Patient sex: M
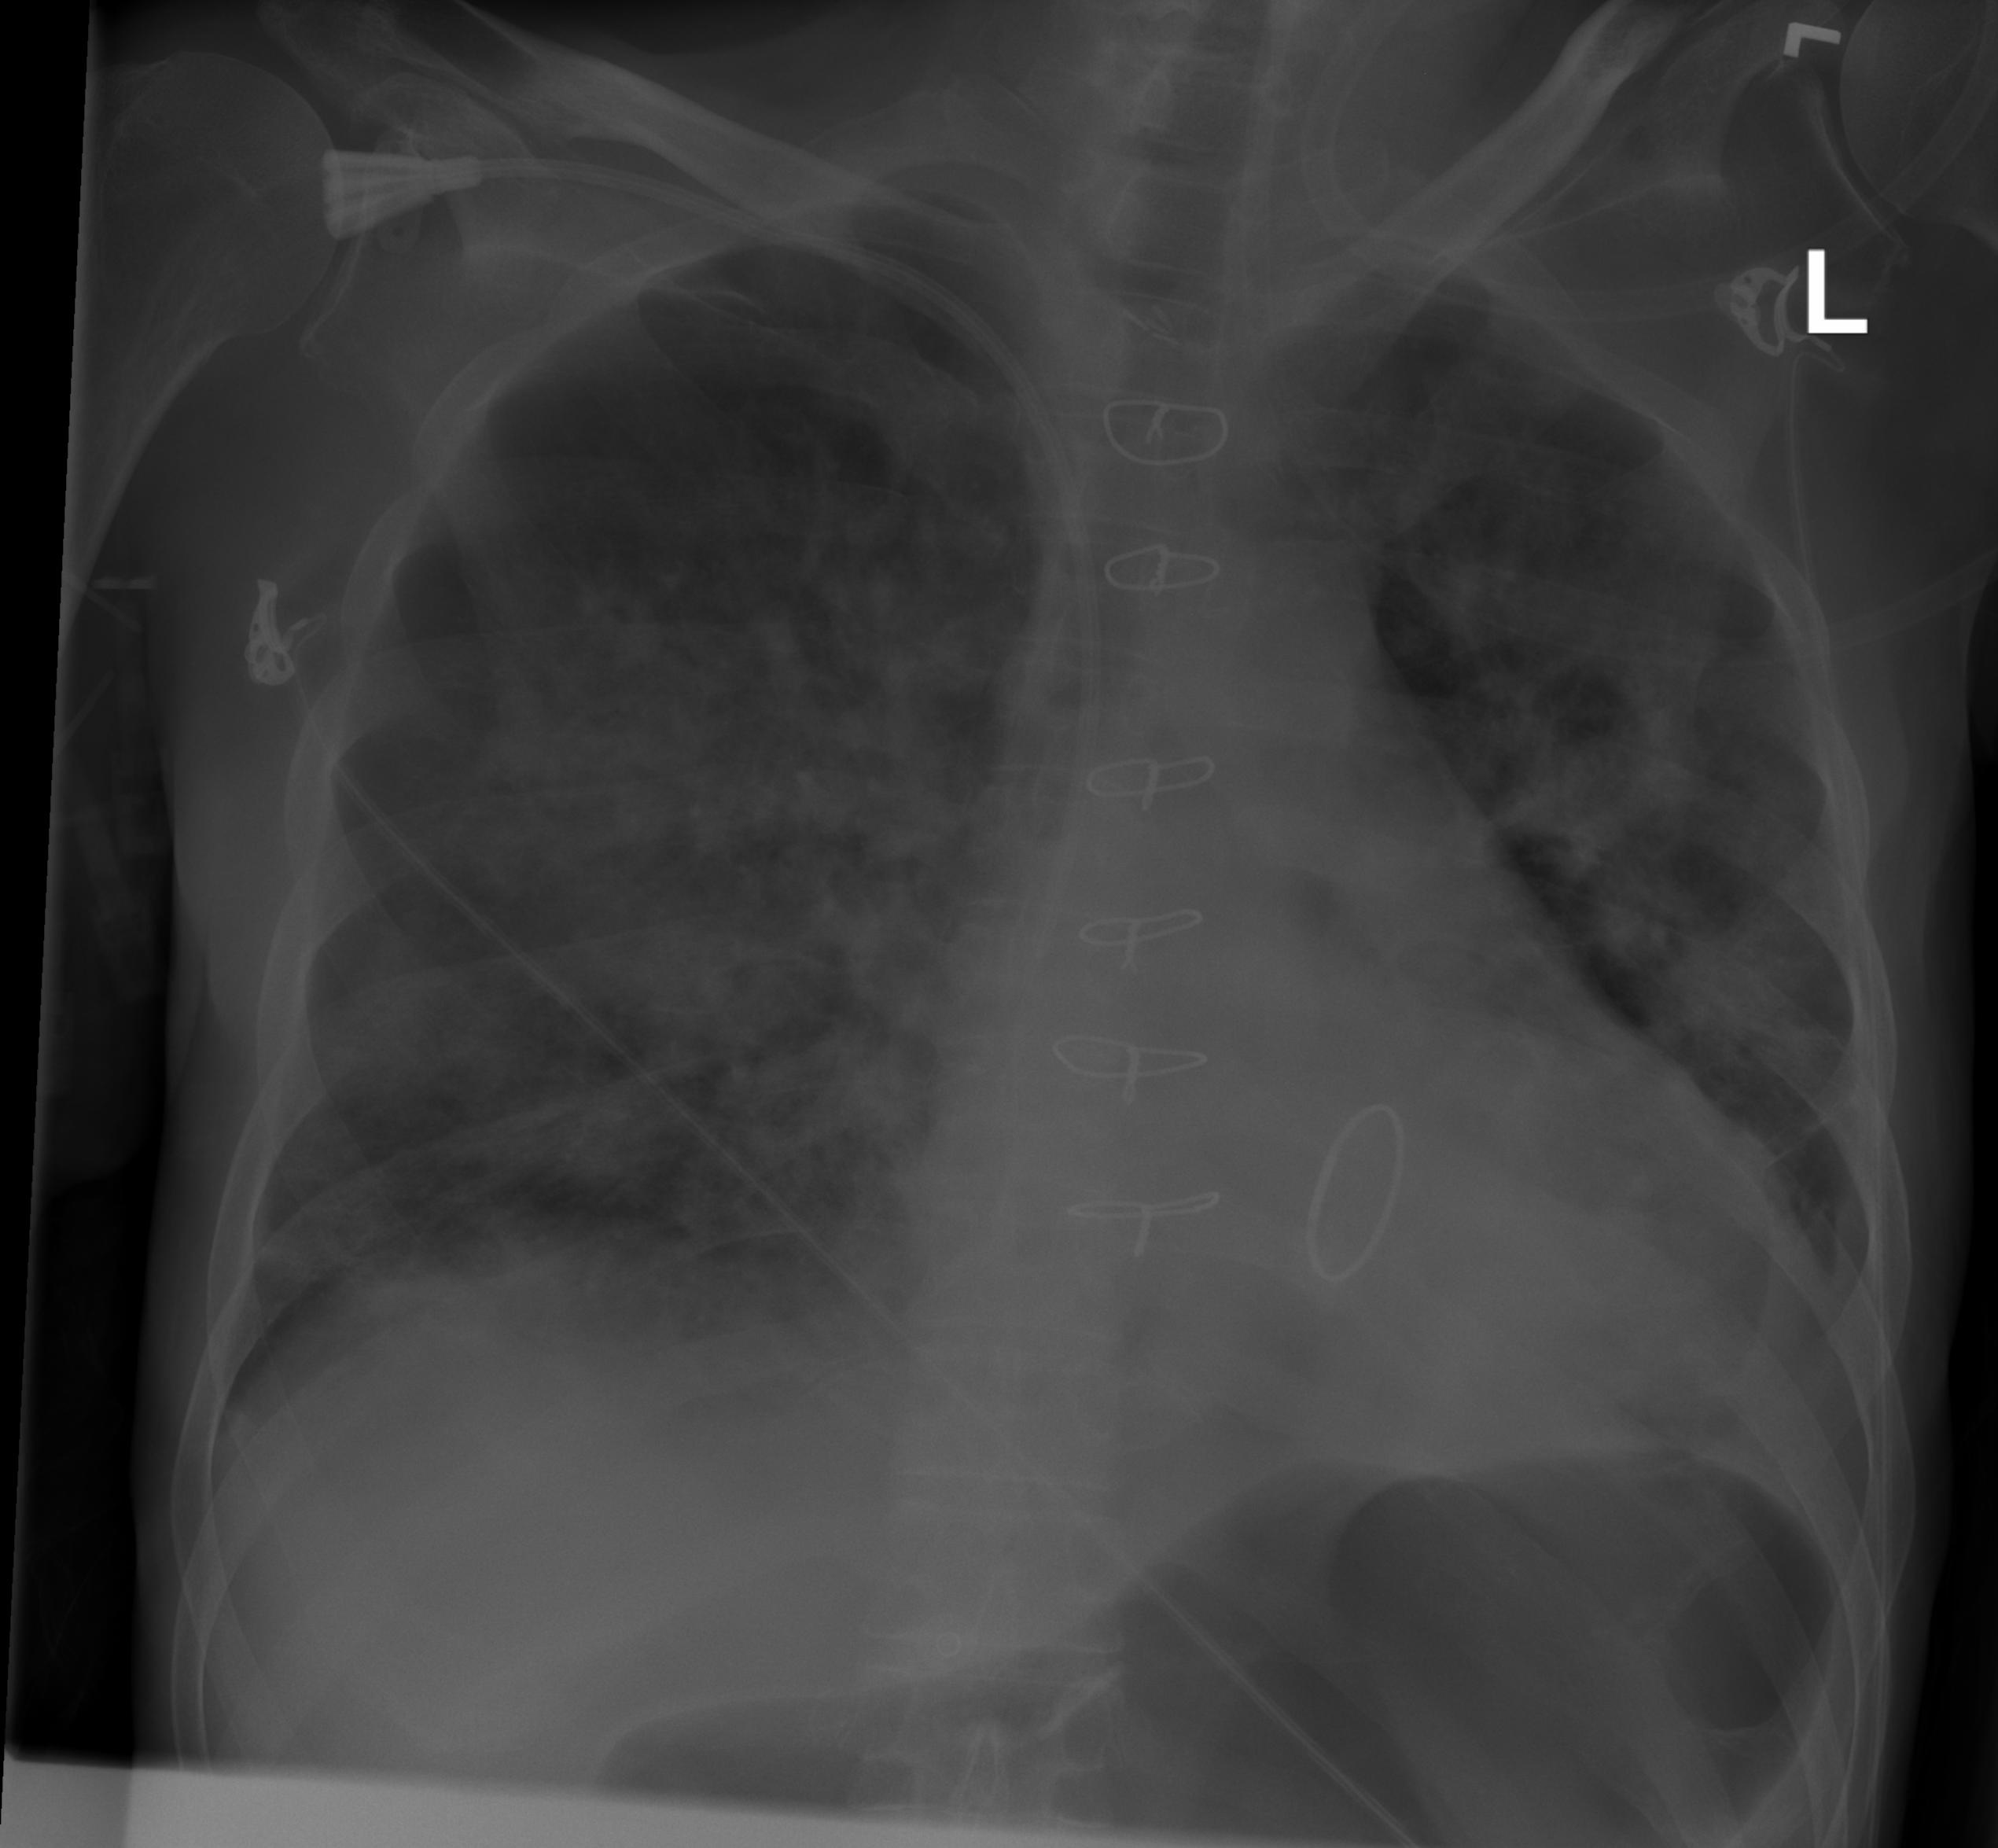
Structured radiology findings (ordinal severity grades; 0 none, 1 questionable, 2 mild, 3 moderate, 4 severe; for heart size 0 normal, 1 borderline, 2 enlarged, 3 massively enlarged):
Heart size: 2
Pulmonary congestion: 0
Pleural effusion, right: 0
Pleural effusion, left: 1
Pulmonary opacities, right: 3
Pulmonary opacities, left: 2
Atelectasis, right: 2
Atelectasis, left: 2